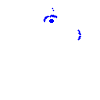
Particle: electron